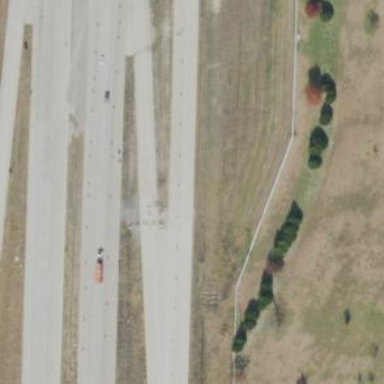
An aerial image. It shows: Tertiary road with frontage road.